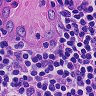
Metastatic tissue present: no